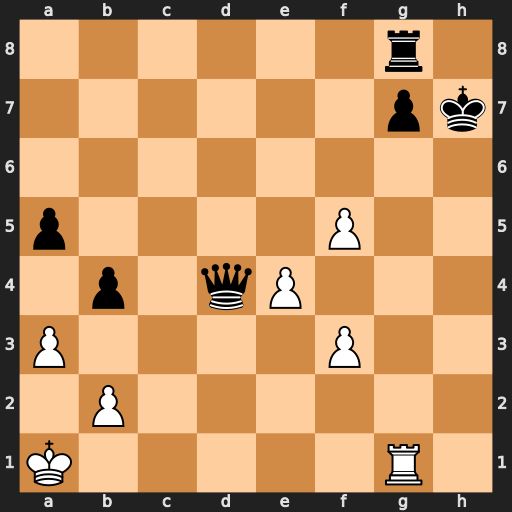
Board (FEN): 6r1/6pk/8/p4P2/1p1qP3/P4P2/1P6/K5R1
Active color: w
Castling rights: -
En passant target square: -
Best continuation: Rh1#